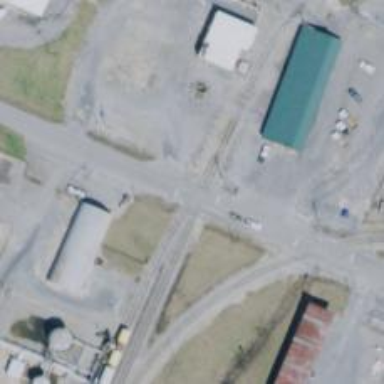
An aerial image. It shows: Rail spur service.